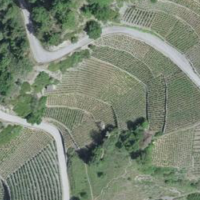
EUNIS habitat code: 40
Species observed at this site:
Prunus mahaleb